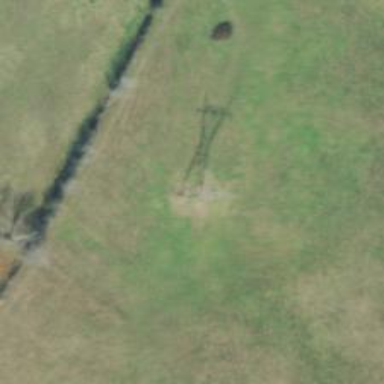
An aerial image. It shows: Power tower.